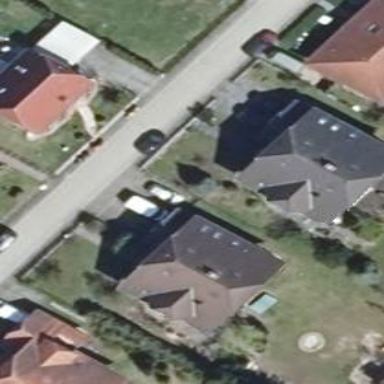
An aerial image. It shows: House with grey half-hipped roof oriented along the building.